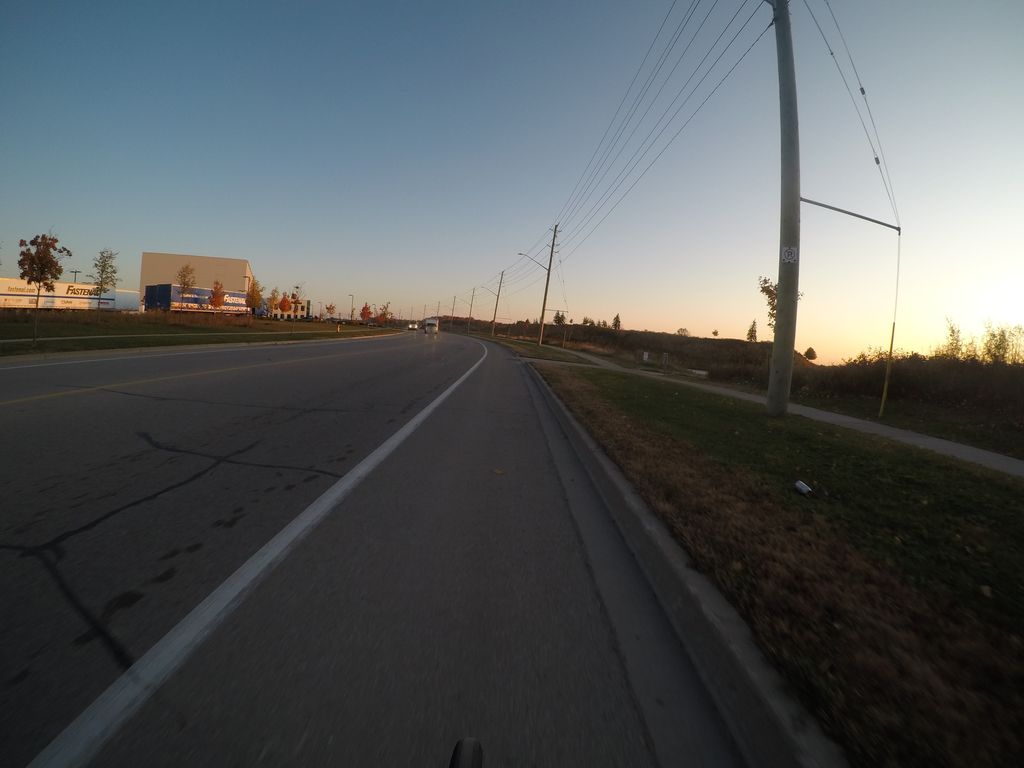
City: kitchener-waterloo